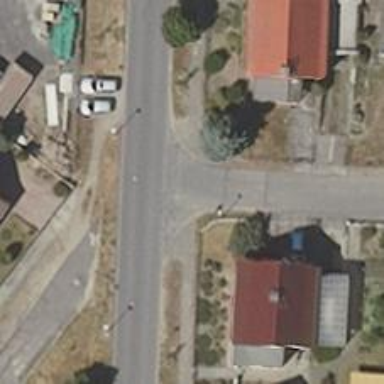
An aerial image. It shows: Smoothly paved residential road.